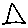
Label: triangle